Interaction volume radius: 5 \u00c5
Interaction volume height: 30 \u00c5
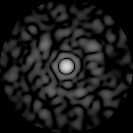
Disorder parameter: 0.8026